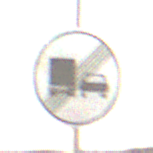
Verkehrszeichen: EndeUeberholverbotKraftfahrzeuge
Umgebung: Outdoor, Nature
Tageszeit: SunriseSunset
Wetter: PartlyCloudy
Licht: Natural
Jahreszeit: NotSpecified
Kontrast: LowContrast